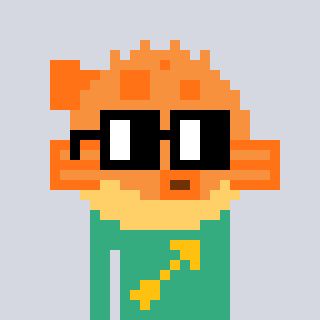
a pixel art character with square black glasses, a pufferfish-shaped head and a teal-colored body on a cool background